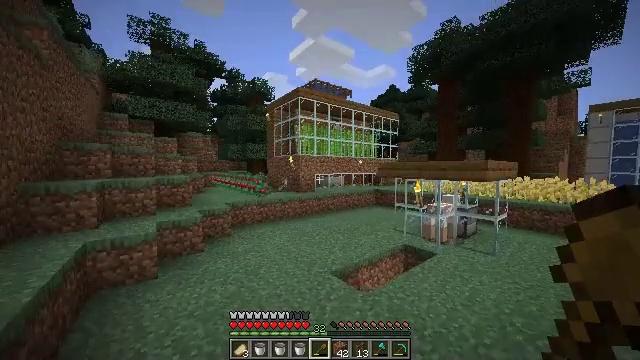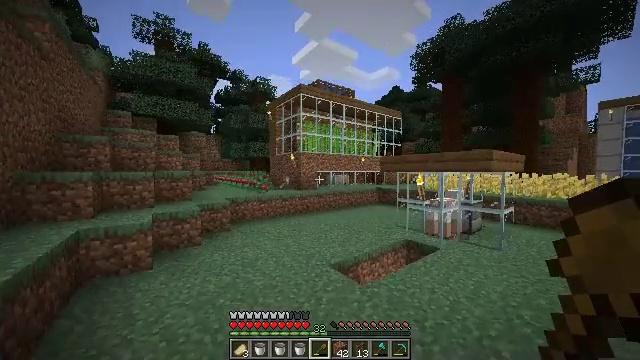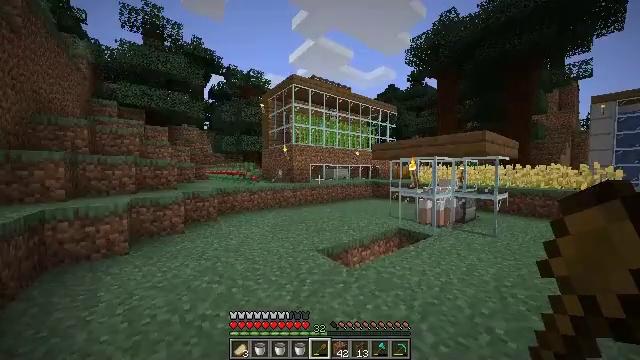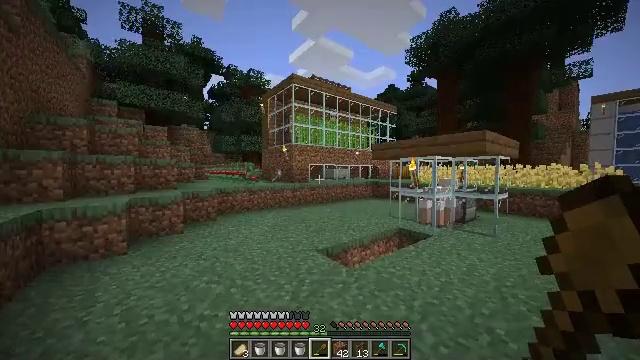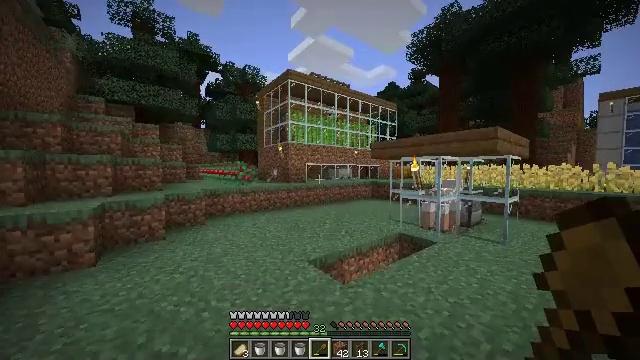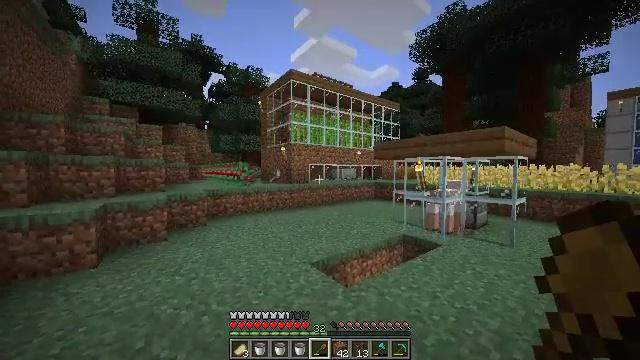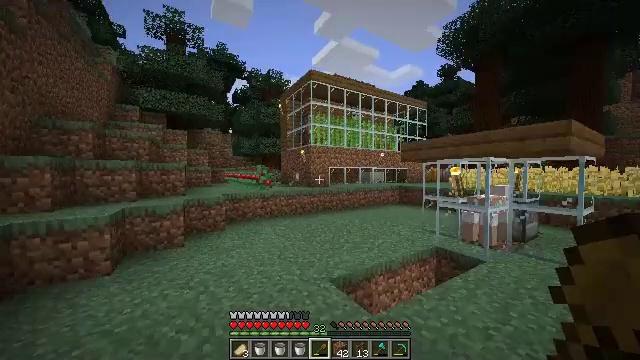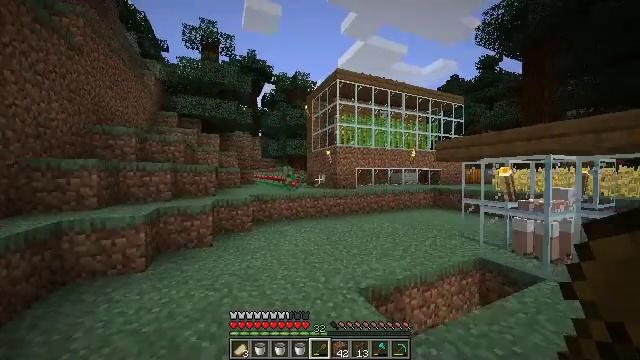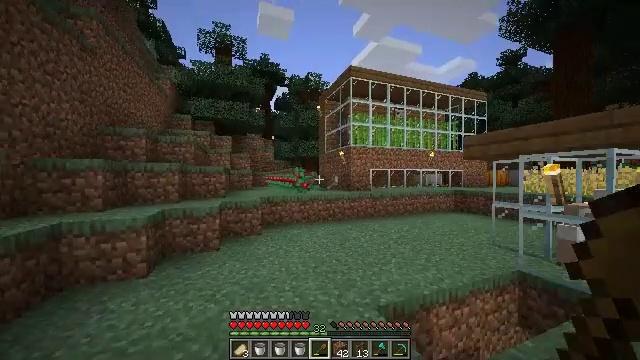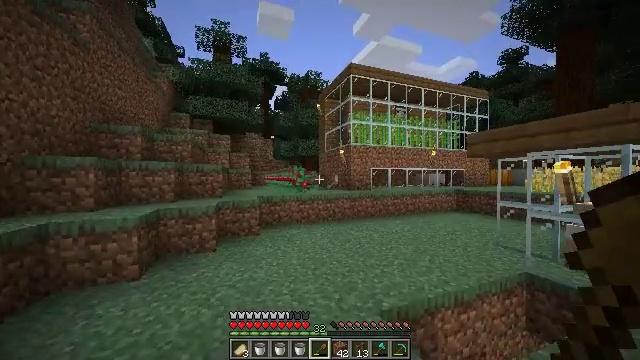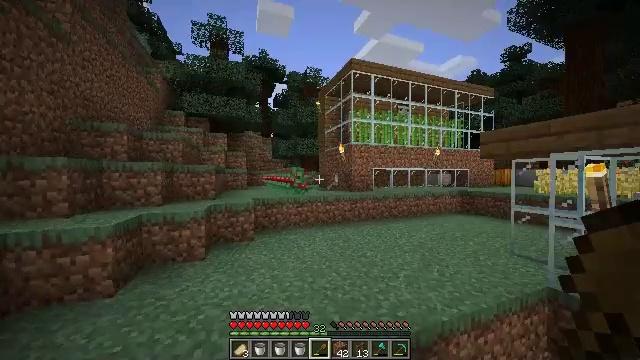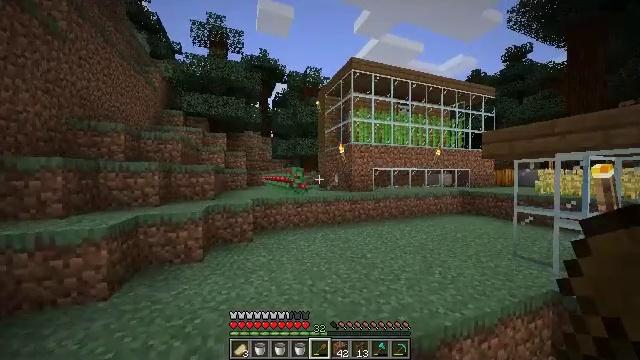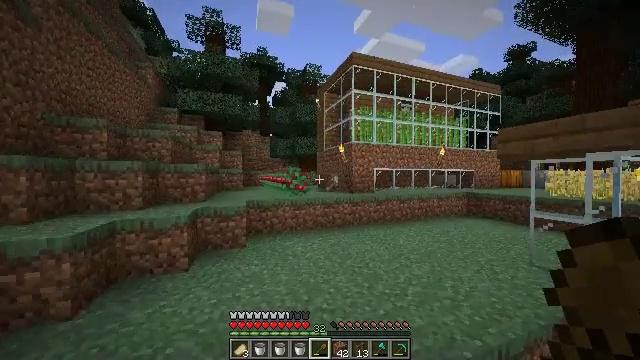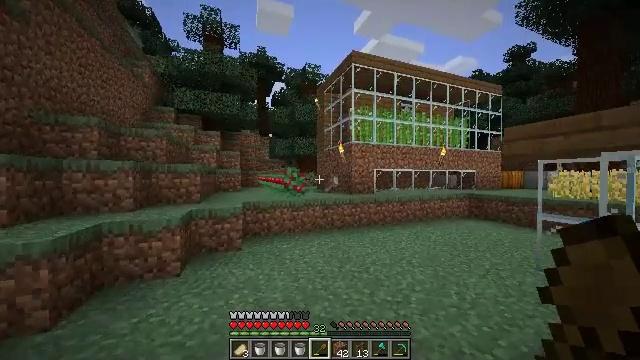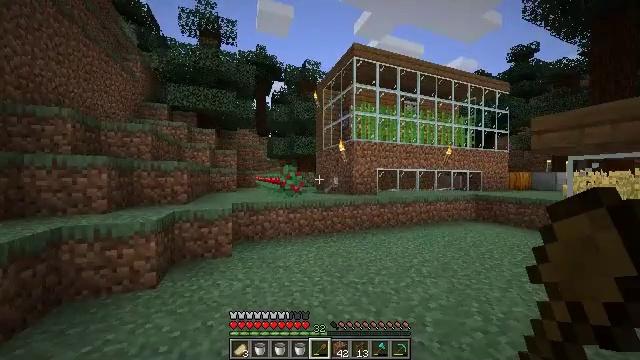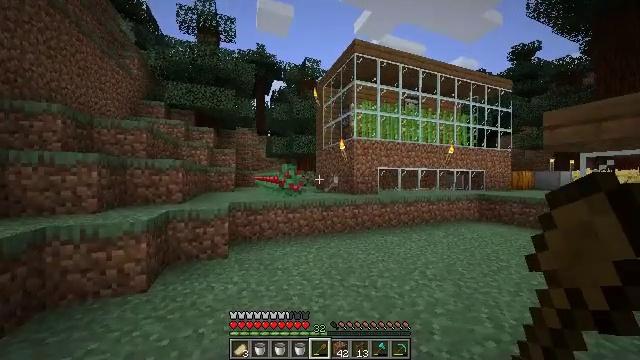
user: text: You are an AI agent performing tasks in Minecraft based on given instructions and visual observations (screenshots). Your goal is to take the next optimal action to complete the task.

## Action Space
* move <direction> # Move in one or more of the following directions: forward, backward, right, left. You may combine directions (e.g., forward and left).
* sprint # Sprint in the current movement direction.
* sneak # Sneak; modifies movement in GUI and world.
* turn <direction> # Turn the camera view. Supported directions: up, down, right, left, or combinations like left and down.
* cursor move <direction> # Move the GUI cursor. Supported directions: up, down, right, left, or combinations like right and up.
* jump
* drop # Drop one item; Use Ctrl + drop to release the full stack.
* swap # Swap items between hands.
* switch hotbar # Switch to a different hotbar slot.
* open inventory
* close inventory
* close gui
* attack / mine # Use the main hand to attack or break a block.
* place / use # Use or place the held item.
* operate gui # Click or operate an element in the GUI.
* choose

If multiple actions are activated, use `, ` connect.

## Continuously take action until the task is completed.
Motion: motion action
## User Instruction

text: Collect potatoes from the garden.
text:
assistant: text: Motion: move forward, turn left
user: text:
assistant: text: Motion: move forward
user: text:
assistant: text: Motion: move forward
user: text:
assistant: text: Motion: move forward
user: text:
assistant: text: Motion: move forward
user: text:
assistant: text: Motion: move forward, sprint, turn left
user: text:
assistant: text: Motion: move forward, sprint, turn left
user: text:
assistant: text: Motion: move forward, sprint, turn left
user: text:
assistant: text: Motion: move forward, sprint
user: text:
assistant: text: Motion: move forward
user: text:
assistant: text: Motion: move forward
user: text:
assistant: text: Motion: move forward
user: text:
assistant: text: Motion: move forward
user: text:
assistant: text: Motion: move forward
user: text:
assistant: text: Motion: move forward
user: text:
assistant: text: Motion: move forward
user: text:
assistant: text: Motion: move forward
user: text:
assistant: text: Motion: move forward
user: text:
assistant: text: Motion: move forward
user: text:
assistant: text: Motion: move forward, turn left
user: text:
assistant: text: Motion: move forward
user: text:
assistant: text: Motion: move forward
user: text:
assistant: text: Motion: move forward
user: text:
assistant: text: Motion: move forward
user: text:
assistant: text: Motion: move forward and move right
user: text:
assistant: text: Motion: move forward and move right
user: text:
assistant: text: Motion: move forward and move right, sprint, turn left
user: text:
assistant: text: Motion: move forward and move right, sprint, turn left
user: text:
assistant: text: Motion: move forward and move right, sprint, turn left
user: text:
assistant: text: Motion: move forward, sprint